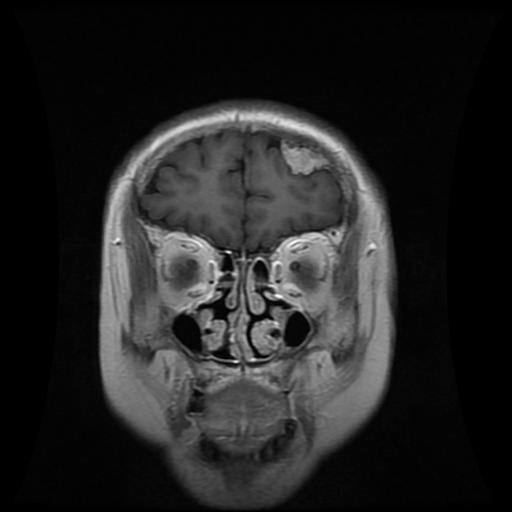
Label: meningioma